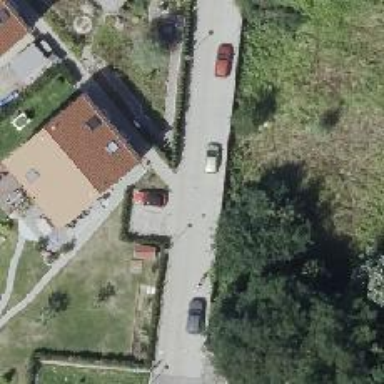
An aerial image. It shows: Service road.